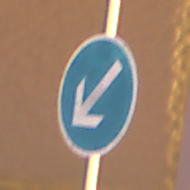
Verkehrszeichen: VorgeschriebeneVorbeifahrtLinks
Umgebung: Outdoor, Urban
Tageszeit: Night
Wetter: Clear
Licht: Artificial
Jahreszeit: NotSpecified
Kontrast: HighContrast